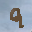
Label: 9